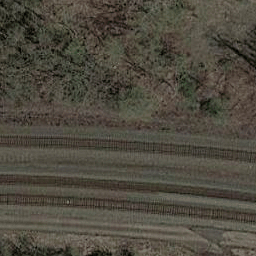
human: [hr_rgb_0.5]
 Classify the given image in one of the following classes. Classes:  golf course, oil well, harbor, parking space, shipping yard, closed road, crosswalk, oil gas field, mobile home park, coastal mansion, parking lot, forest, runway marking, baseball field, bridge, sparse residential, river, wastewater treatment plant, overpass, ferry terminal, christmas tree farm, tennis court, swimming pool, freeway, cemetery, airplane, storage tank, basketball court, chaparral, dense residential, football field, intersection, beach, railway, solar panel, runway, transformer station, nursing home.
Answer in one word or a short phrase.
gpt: railway